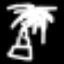
Label: palm tree